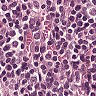
Metastatic tissue present: no